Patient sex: F
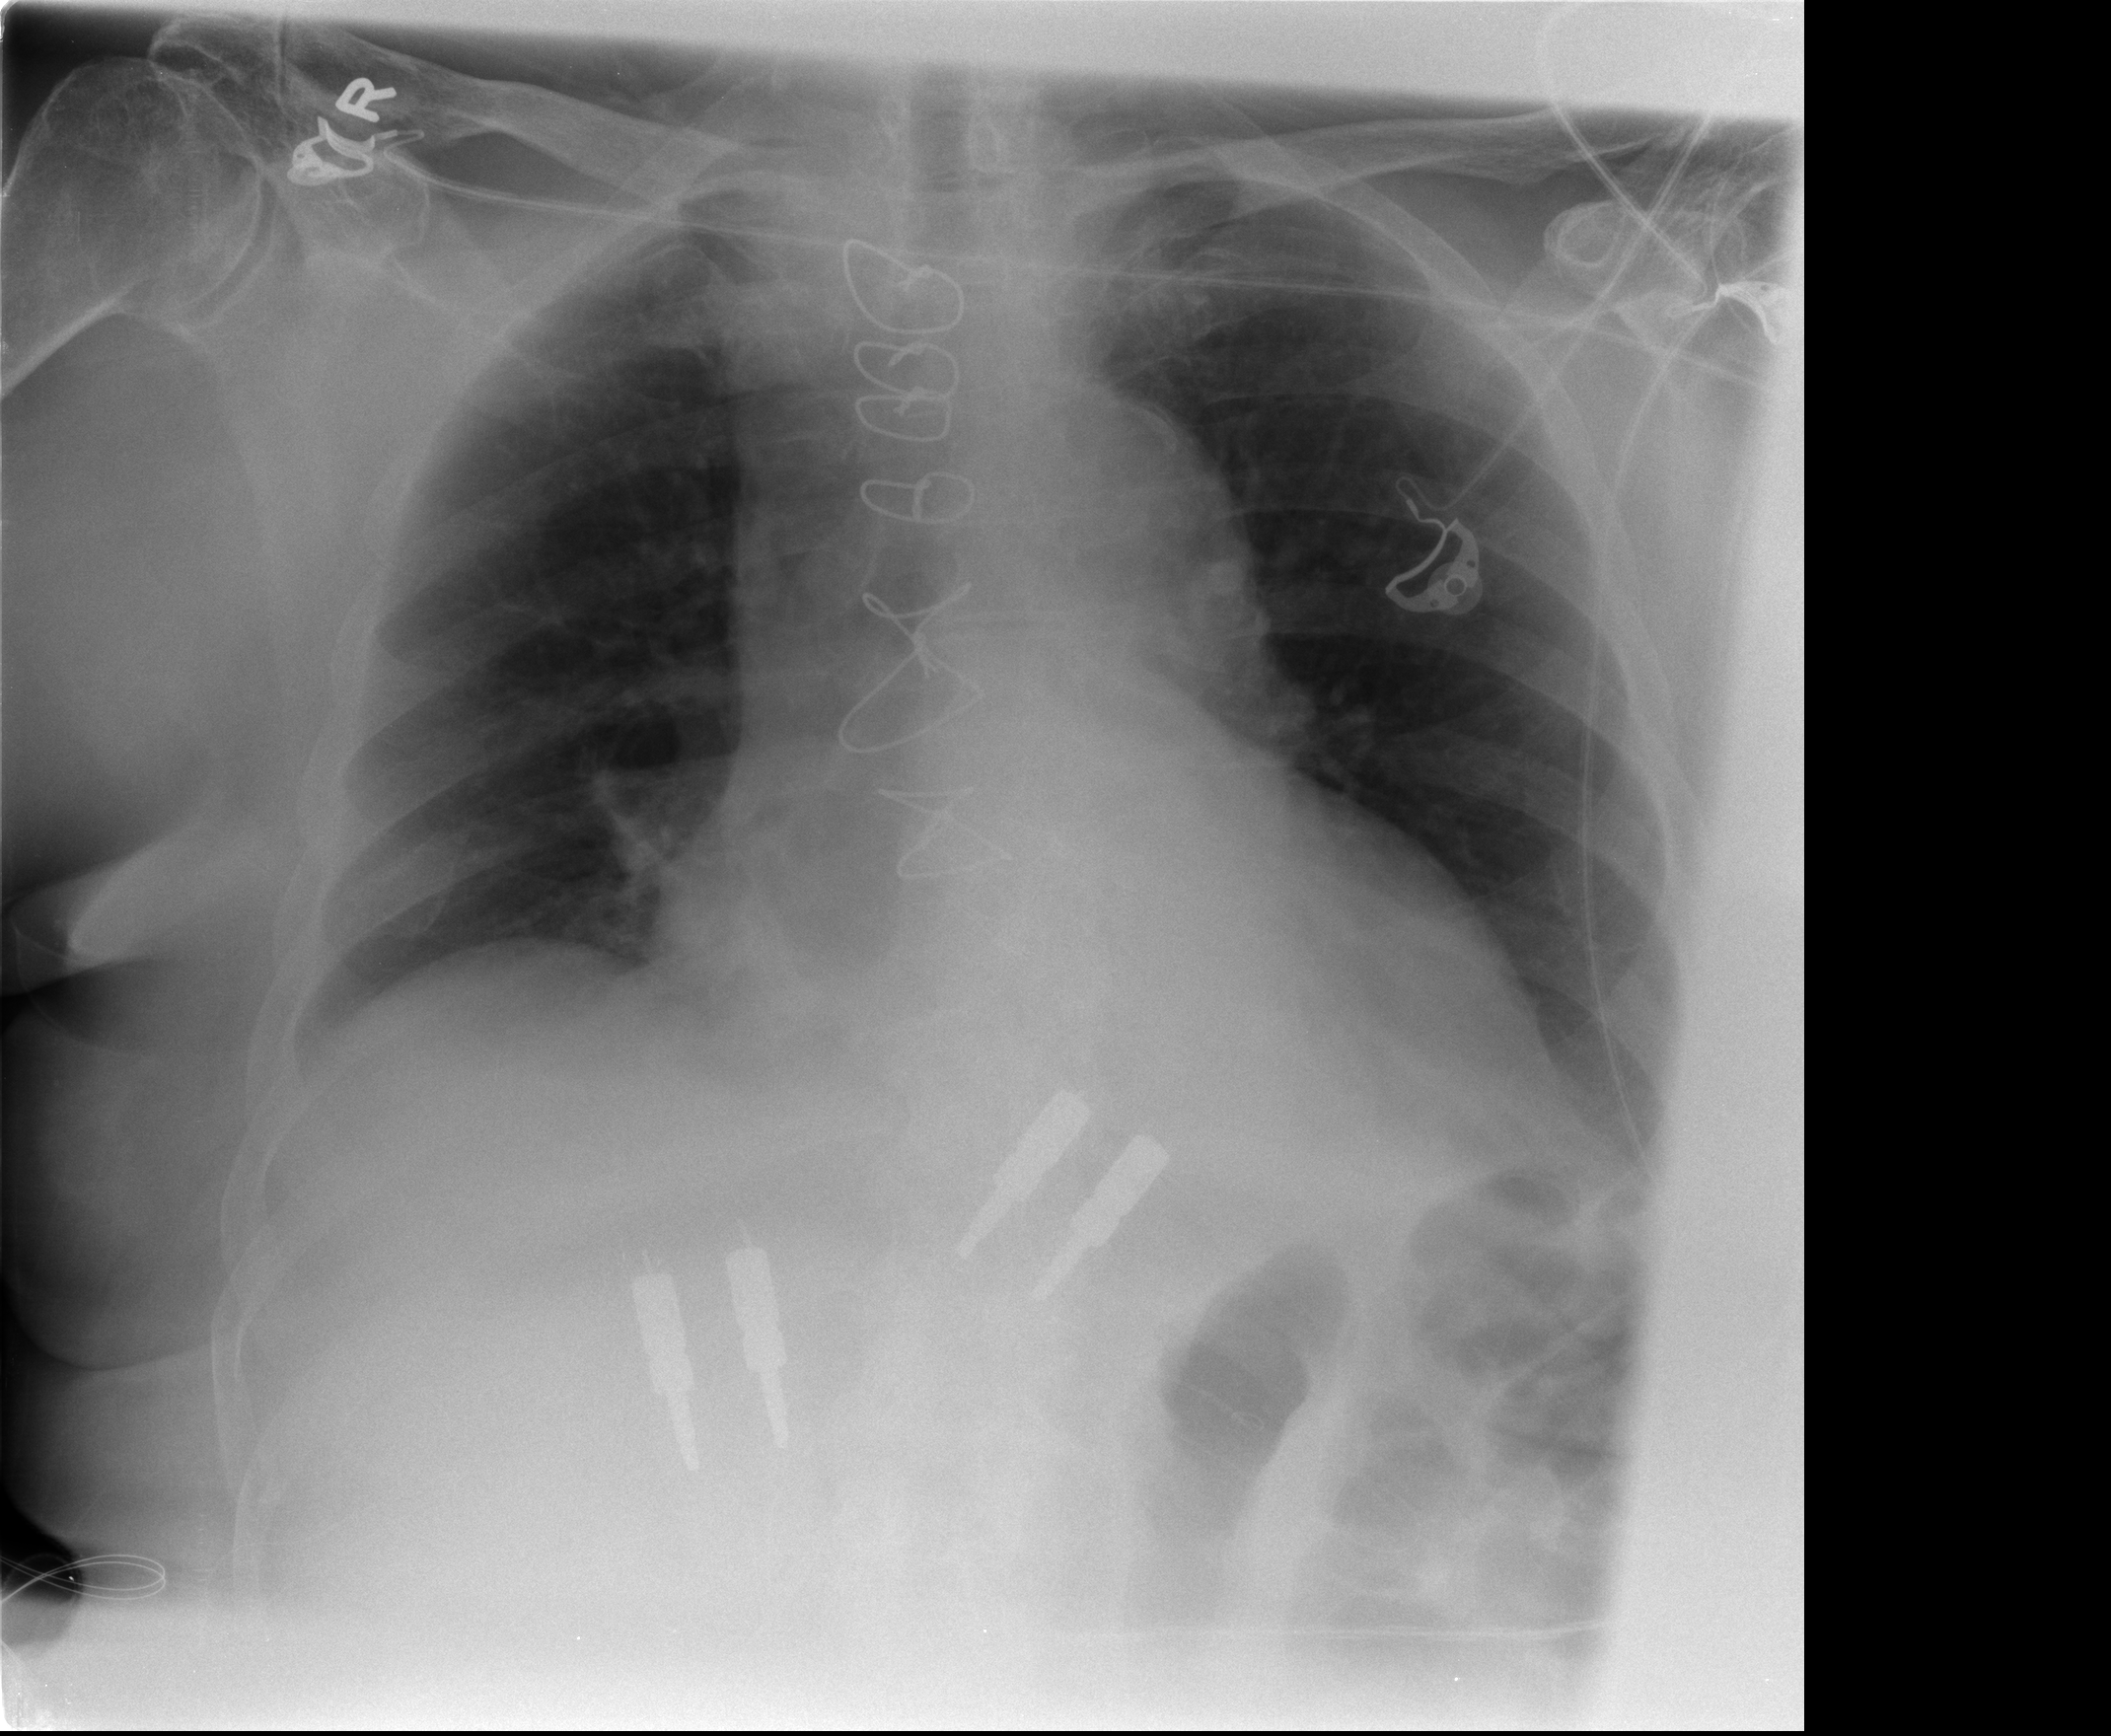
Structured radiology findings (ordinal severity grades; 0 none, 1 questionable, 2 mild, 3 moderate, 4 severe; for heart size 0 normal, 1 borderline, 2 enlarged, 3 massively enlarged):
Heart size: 2
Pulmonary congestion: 0
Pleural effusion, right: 0
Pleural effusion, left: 2
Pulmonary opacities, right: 0
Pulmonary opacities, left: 0
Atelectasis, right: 0
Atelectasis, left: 2